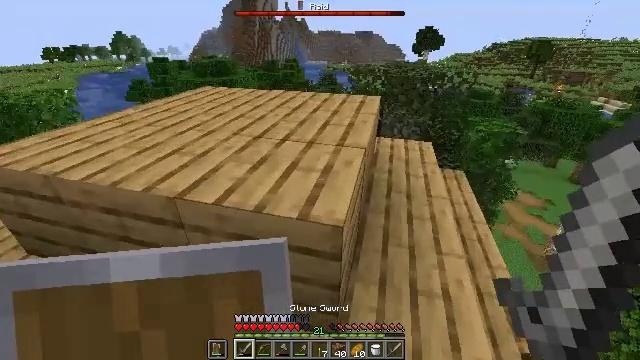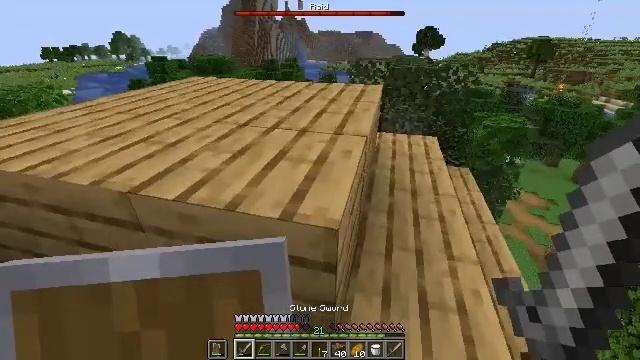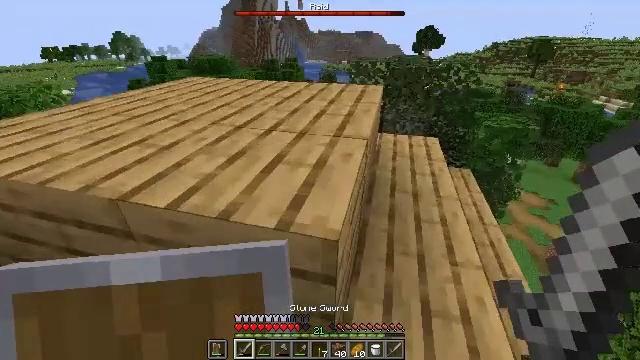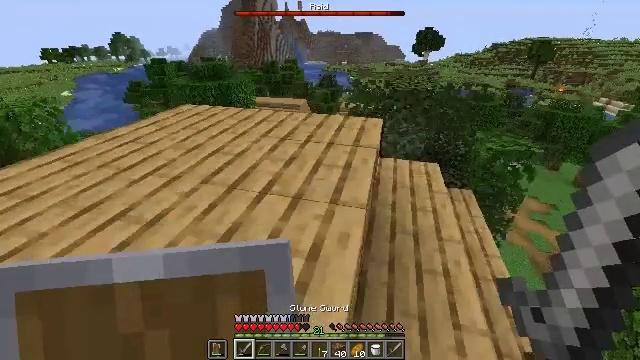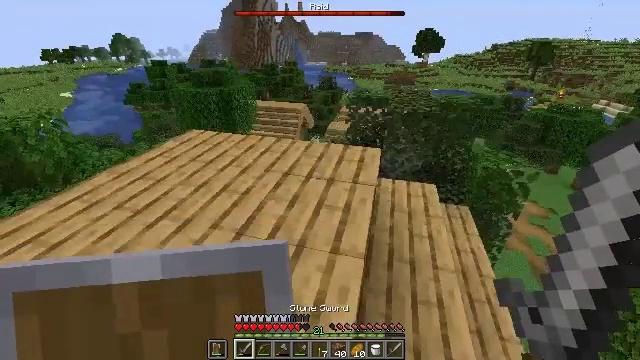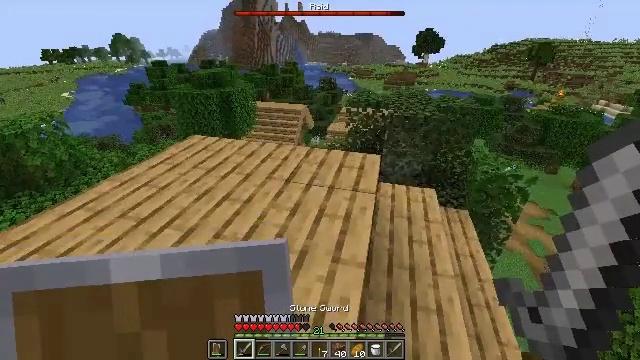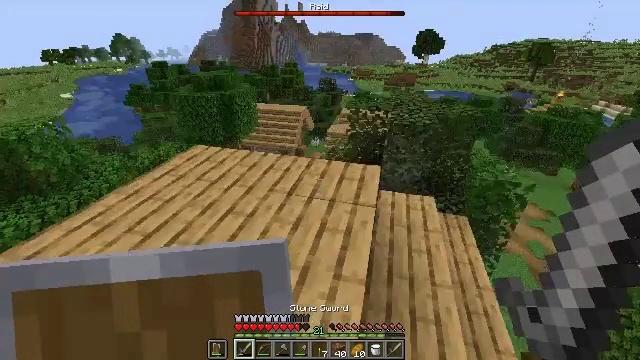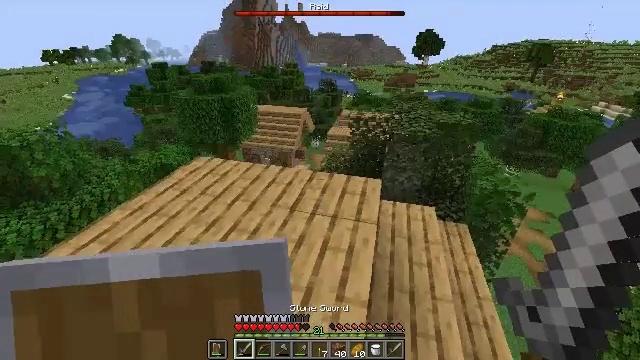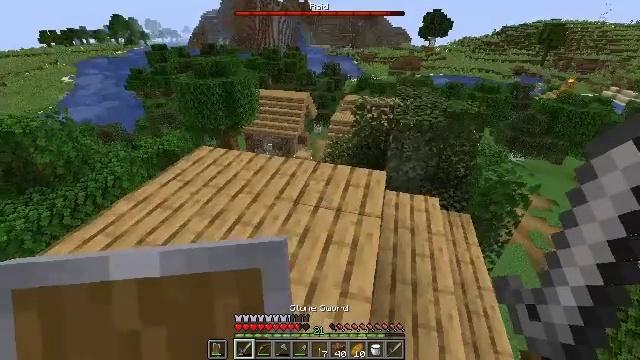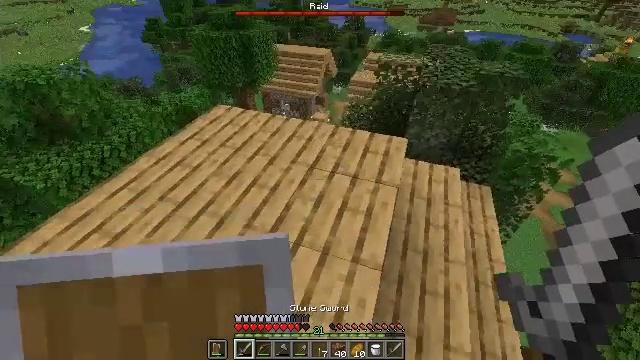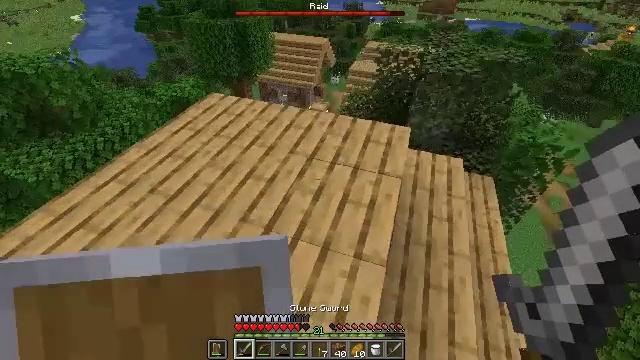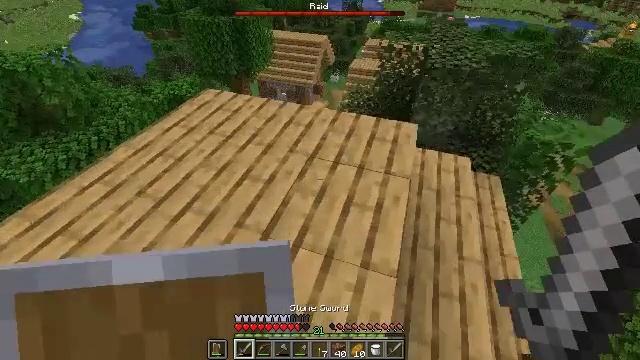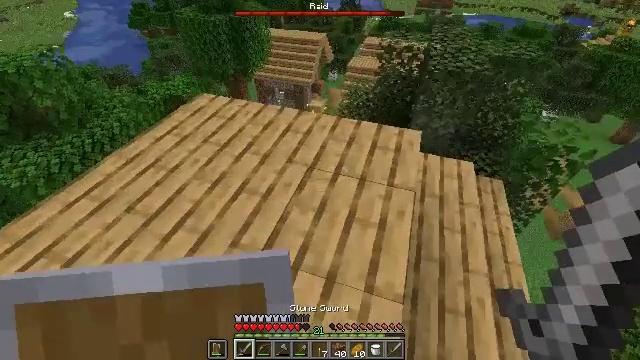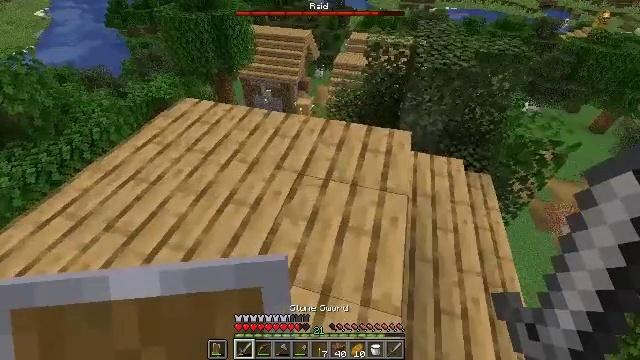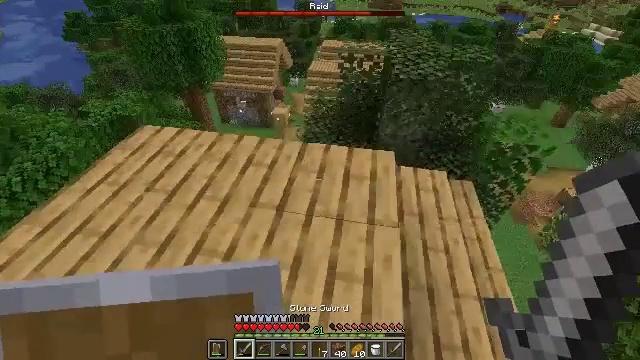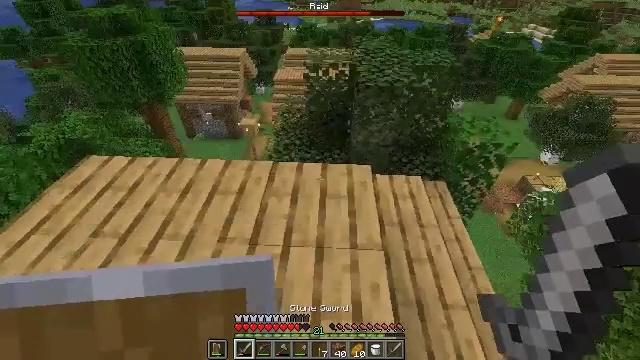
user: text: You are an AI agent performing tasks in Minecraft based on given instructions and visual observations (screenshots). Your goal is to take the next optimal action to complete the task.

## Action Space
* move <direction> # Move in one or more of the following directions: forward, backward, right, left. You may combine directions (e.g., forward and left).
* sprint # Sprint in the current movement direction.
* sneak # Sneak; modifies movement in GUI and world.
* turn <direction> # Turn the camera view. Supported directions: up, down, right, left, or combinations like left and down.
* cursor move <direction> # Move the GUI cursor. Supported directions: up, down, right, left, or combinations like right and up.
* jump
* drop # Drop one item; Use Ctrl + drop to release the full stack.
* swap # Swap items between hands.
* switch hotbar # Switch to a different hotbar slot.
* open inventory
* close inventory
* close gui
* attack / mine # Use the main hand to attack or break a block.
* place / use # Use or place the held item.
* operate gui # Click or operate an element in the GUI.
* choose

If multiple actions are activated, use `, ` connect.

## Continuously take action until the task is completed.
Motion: motion action
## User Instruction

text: Gather birch leaves using hands or shears.
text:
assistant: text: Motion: move forward, jump
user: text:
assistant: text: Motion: move forward, jump
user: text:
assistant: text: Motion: move forward, jump
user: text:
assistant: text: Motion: move forward
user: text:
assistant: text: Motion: move forward
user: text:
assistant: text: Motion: move forward
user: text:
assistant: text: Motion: move forward
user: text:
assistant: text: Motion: move forward, turn down
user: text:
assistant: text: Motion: move forward, turn left and down
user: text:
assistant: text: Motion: move forward, turn down
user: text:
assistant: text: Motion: move forward
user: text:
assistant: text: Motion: move forward
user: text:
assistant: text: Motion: move forward, turn right
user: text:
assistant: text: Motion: move forward, turn right and up
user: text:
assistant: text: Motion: move forward, turn right and up
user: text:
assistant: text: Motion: move forward, turn right
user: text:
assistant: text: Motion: move forward, turn right and down
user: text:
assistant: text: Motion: move forward, turn right and down
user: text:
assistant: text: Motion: move forward, turn right and down
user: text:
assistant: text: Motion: move forward, turn right and down
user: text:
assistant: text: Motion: turn right and down
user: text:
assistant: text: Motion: move forward, turn down
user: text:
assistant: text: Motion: move forward
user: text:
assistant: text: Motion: move forward
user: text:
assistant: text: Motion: move forward
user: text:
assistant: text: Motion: move forward
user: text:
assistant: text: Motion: move forward
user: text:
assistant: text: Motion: move forward, turn right
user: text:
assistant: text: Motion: turn right and up
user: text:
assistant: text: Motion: turn right and up